Field crop: maize
Growth stage: 1
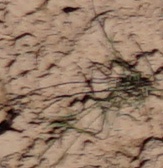
Species: lolium